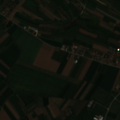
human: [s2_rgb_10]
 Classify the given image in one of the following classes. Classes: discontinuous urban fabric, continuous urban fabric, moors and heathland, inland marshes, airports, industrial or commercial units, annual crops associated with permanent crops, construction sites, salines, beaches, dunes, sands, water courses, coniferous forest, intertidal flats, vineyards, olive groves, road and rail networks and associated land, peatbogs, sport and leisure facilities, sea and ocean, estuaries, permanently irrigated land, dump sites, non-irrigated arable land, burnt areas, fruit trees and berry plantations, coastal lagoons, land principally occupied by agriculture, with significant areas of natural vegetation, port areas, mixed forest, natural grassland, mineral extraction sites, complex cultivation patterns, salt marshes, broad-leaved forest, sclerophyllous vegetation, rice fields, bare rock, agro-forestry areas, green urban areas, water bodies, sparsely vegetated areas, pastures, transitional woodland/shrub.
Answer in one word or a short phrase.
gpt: discontinuous urban fabric, non-irrigated arable land, complex cultivation patterns, land principally occupied by agriculture, with significant areas of natural vegetation